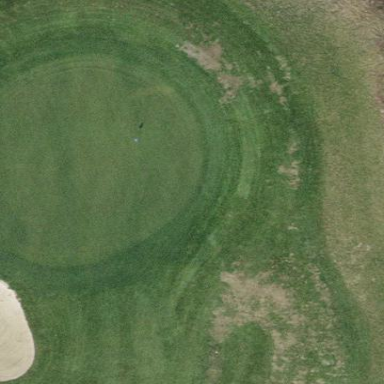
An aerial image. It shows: Golf green.